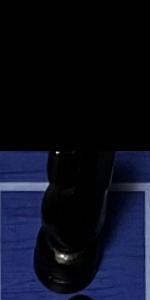
Label: Knight_Black